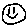
Label: smiley face